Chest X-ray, PA view. Patient: 24 years old, sex F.
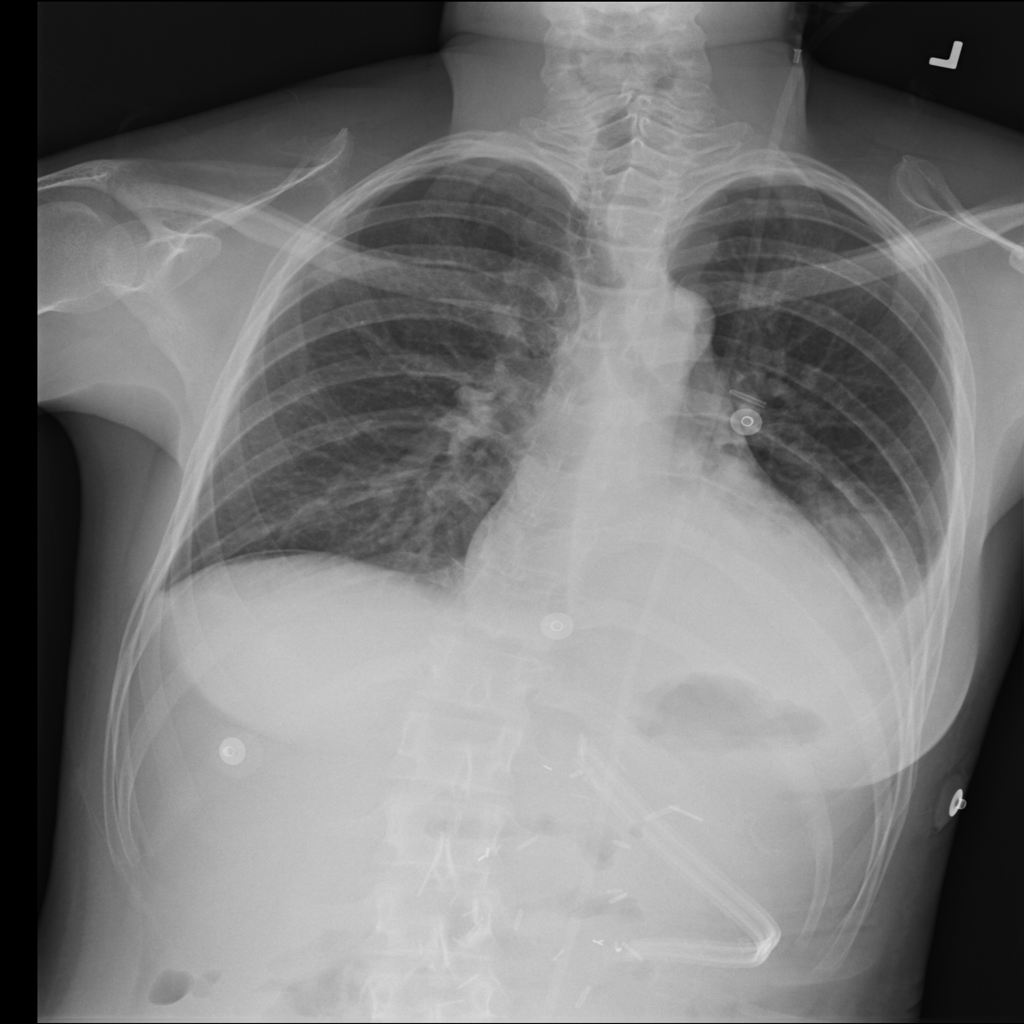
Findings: No Finding